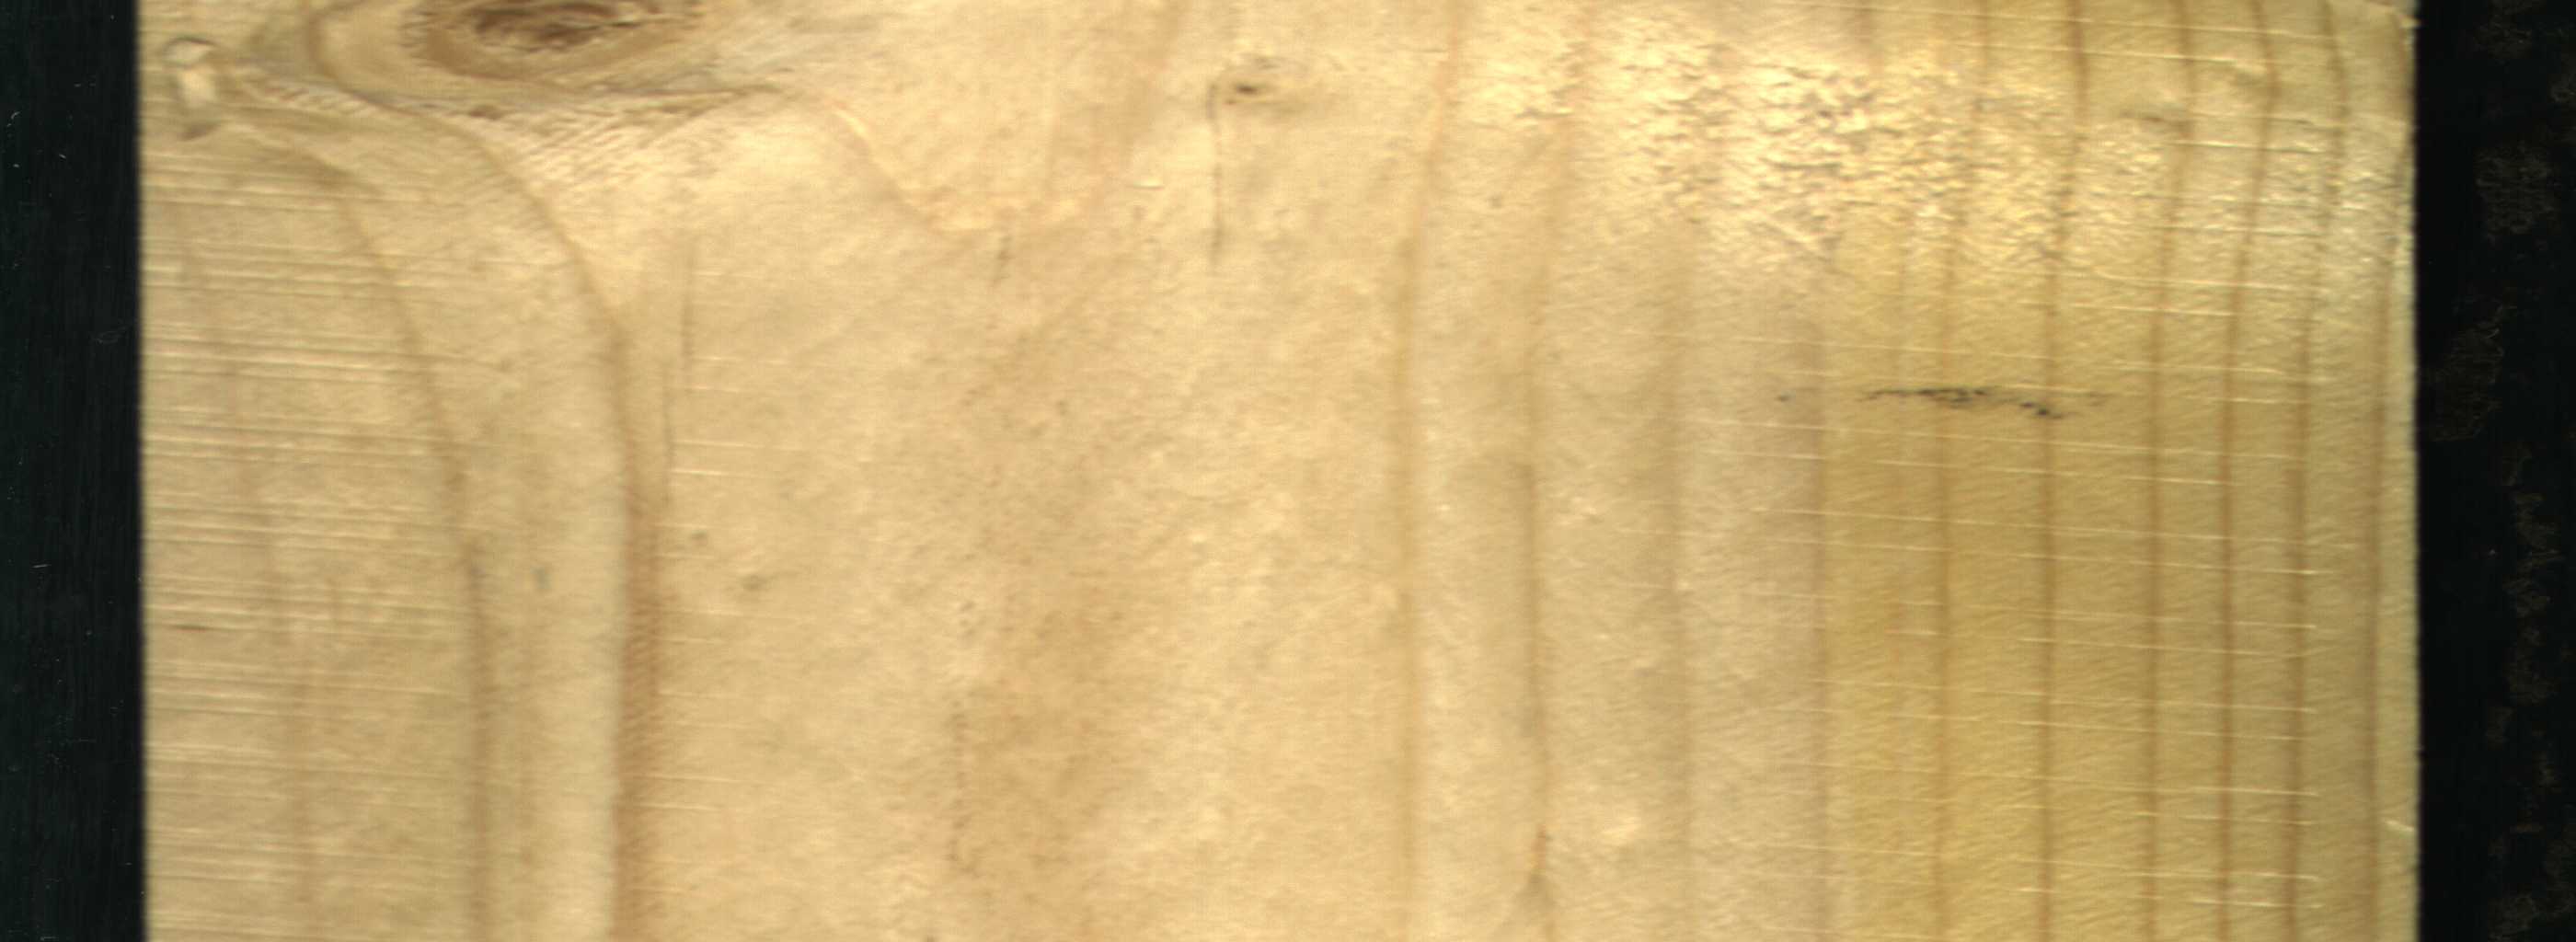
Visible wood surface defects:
Live_Knot